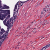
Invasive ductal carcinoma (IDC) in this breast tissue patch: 0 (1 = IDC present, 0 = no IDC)